Question: I want to show a NSCollectionView inside a NSTableCellView. I have it setup correctly, and it works for the most part, but the collectionView's scrollview doesn't seem to resize properly against the NSTableCellView, even though I have auto-layout constraints setup for this.

Is there anything I can do to setup constraints in a way that the scrollview resizes against the NSTableCellView (which should also let the collectionView also resize itself)?
EDIT:
To elaborate, what I really want to do is have the collectionView expand and resize as the window is resized, and have it take up the same width as the tableViewCell, and depending on the number of items in the collection view, resize the height of the outlineView & hence determine the height of the outlineView's row. It works fine when the collectionView is part of an ordinary view, but I can't get it to resize itself inside a NSTableCellView.
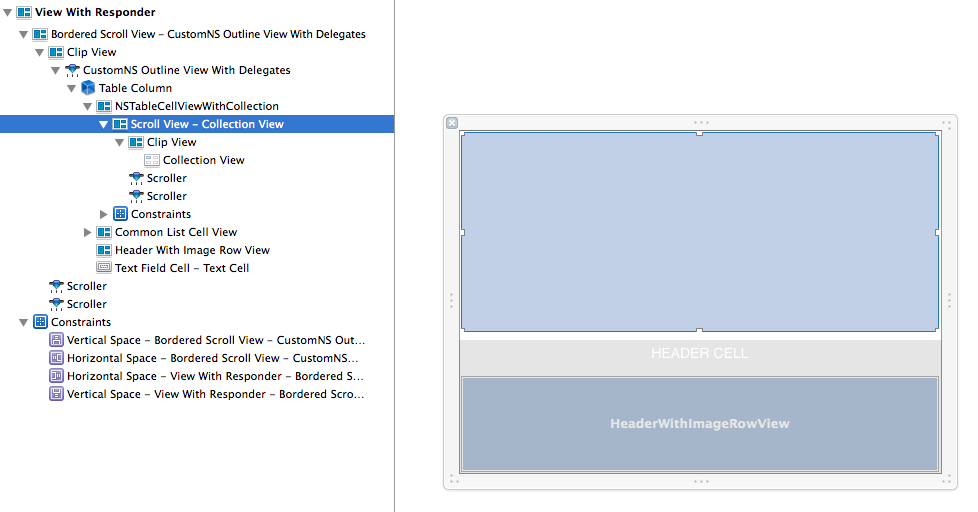
Answer: Firstly, remove all of the constraints you've set for your collectionview/scrollview.
Now, you will need to make 4 constraints, one for each of the leading, trailing, top and bottom space from the scrollview to its superview. Make sure width and height are not constrained. I've done this in a recent app I've made and it worked rather well.